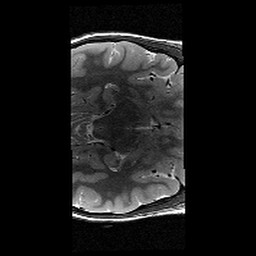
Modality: T2w
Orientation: axial
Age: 9
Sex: male
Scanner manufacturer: siemens
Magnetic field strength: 3 T
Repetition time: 9.23 s
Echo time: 0.067 s